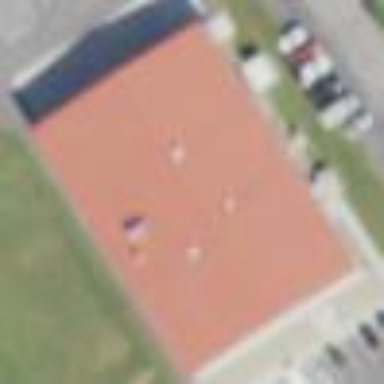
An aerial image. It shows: Fire station.